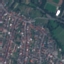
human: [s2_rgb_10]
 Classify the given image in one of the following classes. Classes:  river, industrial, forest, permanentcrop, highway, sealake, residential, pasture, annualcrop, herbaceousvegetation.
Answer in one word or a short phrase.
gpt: Residential